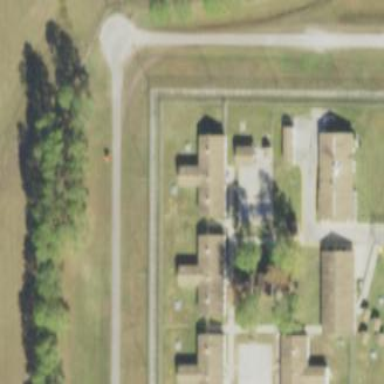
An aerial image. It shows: Prison.